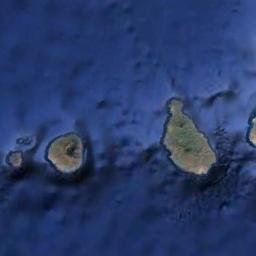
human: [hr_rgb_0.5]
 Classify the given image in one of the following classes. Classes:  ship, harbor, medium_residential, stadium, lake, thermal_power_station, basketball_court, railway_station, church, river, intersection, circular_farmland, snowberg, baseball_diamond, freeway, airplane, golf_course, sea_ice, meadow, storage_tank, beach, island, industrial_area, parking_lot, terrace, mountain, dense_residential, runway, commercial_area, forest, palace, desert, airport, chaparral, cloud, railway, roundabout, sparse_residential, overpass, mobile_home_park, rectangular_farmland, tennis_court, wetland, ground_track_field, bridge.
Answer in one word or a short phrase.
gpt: island